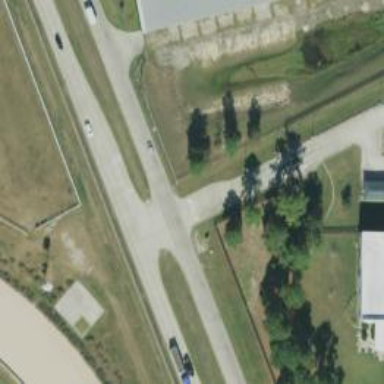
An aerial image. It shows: Secondary link road.